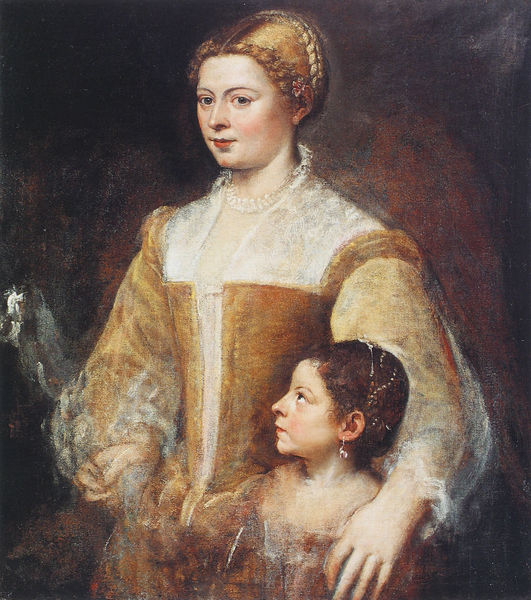
Titel: Doppelbildnis einer Dame mit ihrer Tochter
Künstler: Tizian
Schlagwörter: blau, dunkel, gemälde, hand, weiß, gelb, mädchen, blume, blumen, braun, frau, frisur, kleid, kleider, mund, nase, ohrring, profil, schmuck, blick, blond, arm, augen, blass, kleidung, spitze, ärmel, hände, portrait, porträt, öl, rauch, haare, adel, eltern, kind, mutter, spitzen, tochter, perlen, prinzessin, mieder, zopf, flechten, mutter und kind, ölmalerei, halbprofil, geflochten, geschnürt, holländer, hüftbild, halbbild, frau dame